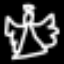
Label: angel